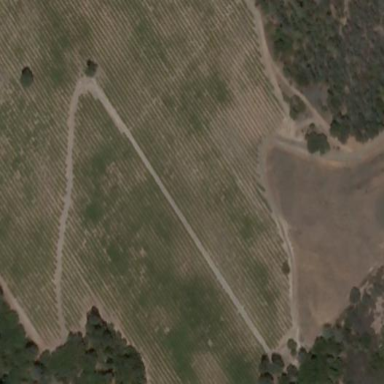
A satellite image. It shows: Vineyard growing wine grapes.